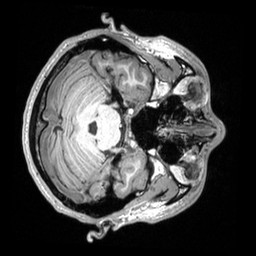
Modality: T1w
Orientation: axial
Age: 18
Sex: male
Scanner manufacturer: siemens
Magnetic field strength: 3 T
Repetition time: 2.53 s
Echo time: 0.00298 s